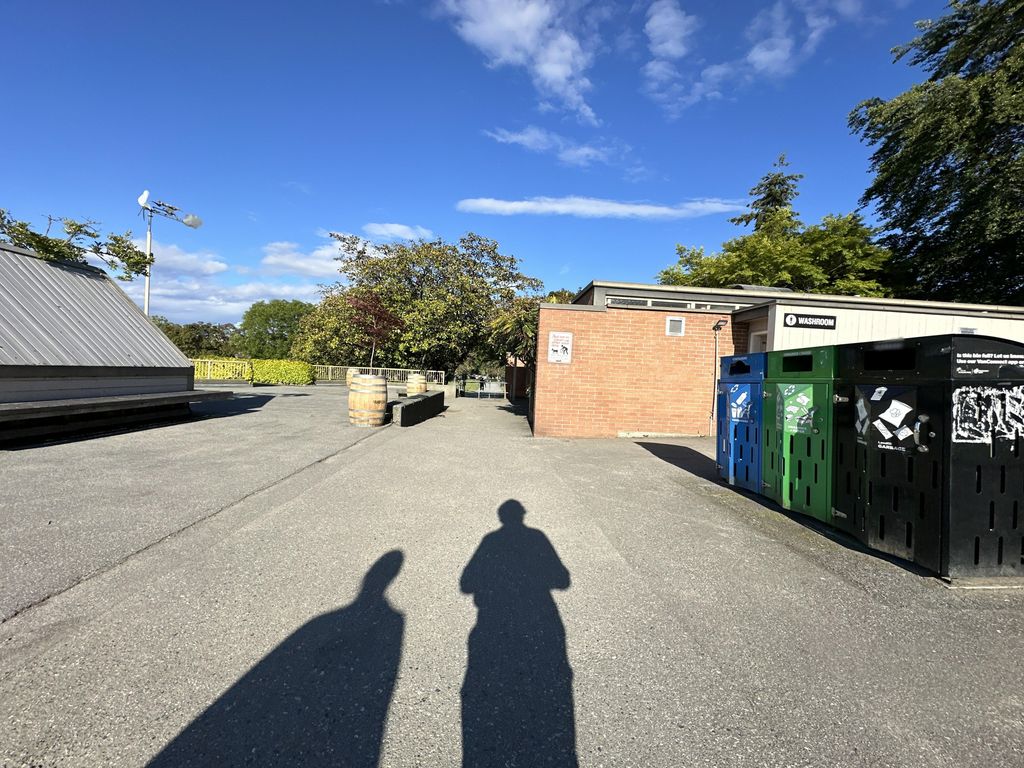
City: vancouver